Field crop: maize
Growth stage: 1
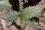
Species: datura